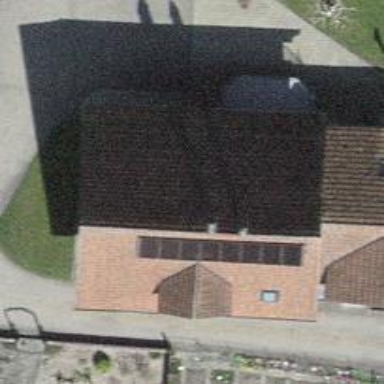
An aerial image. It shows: Solar power generator with photovoltaic panels.